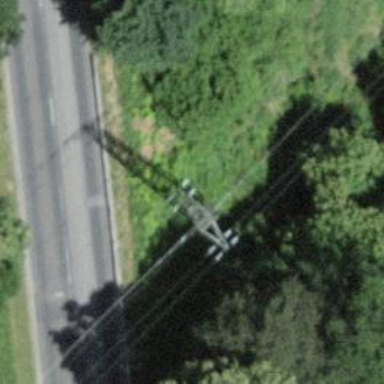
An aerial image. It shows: Lattice structure tower used for power transmission.